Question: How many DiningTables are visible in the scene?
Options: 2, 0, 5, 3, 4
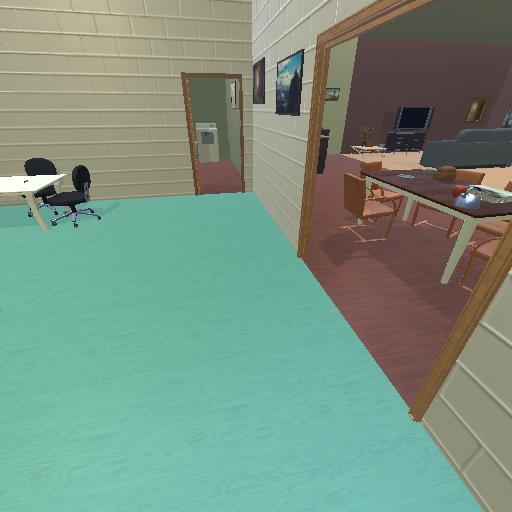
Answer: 2